Question: I have WAMP and WordPress installed. I am trying to install a new theme. After copying it to the themes folder, when entering the themes admin panel to activate the theme I get the error:
It looks like that:

And below that the page continues to render.
Have no clue why this is happening.
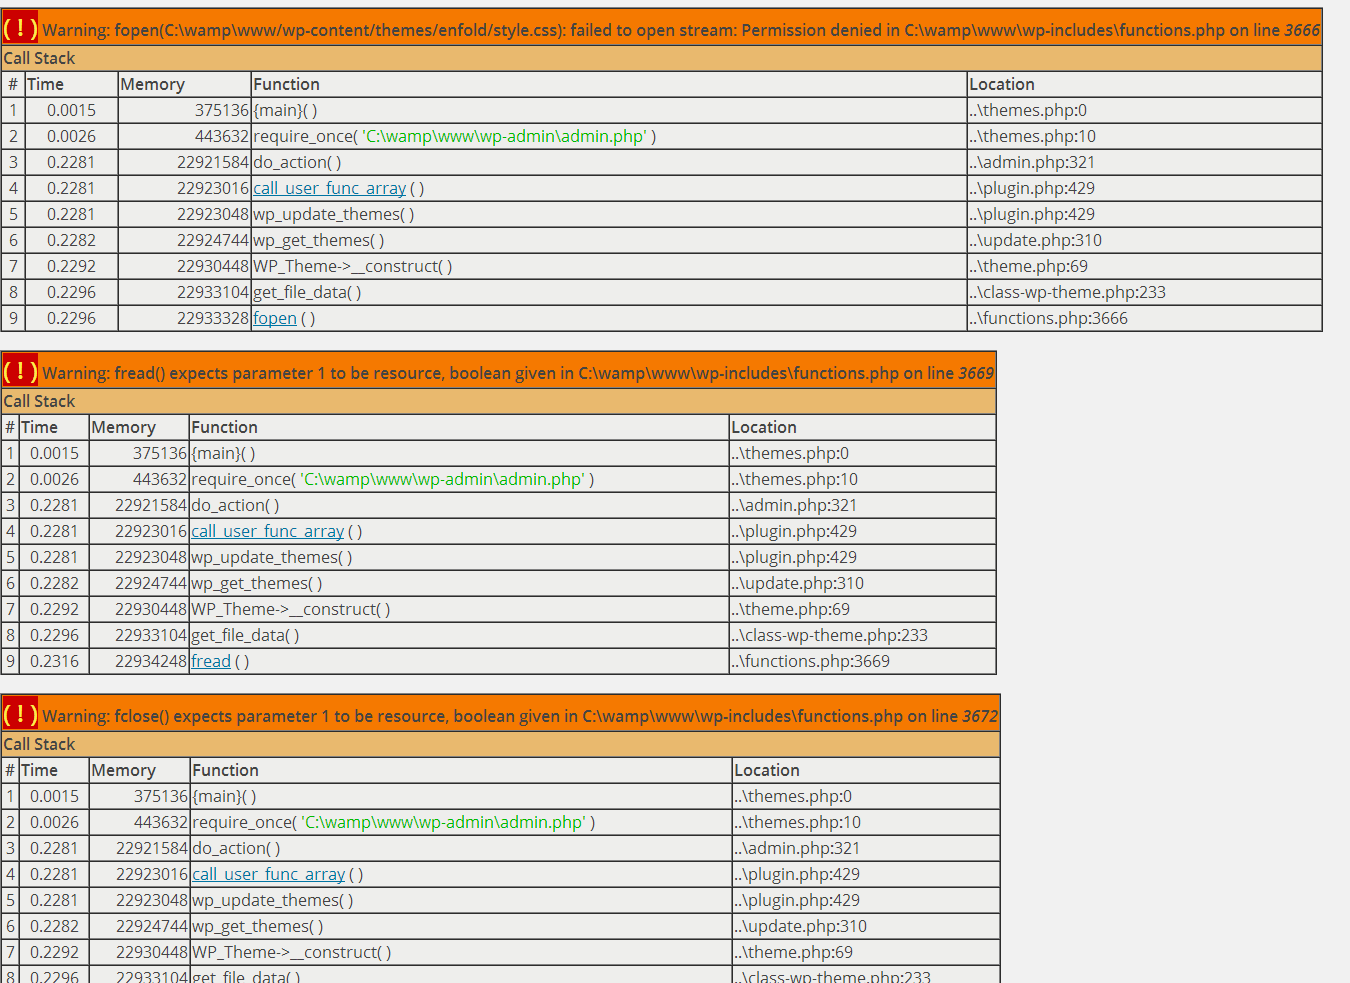
Answer: Check your file/folder permissions for wp-content and the theme you uploaded.
See <URL>
> Typically, all files should be owned by your user (ftp) account on
your web server, and should be writable by that account. On shared
hosts, files should never be owned by the webserver process itself
(sometimes this is www, or apache, or nobody user).Any file that needs write access from WordPress should be owned or
group-owned by the user account used by the WordPress (which may be
different than the server account). For example, you may have a user
account that lets you FTP files back and forth to your server, but
your server itself may run using a separate user, in a separate
usergroup, such as dhapache or nobody. If WordPress is running as the
FTP account, that account needs to have write access, i.e., be the
owner of the files, or belong to a group that has write access. In the
latter case, that would mean permissions are set more permissively
than default (for example, 775 rather than 755 for folders, and 664
instead of 644).